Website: bh-photo
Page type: customer-info-address
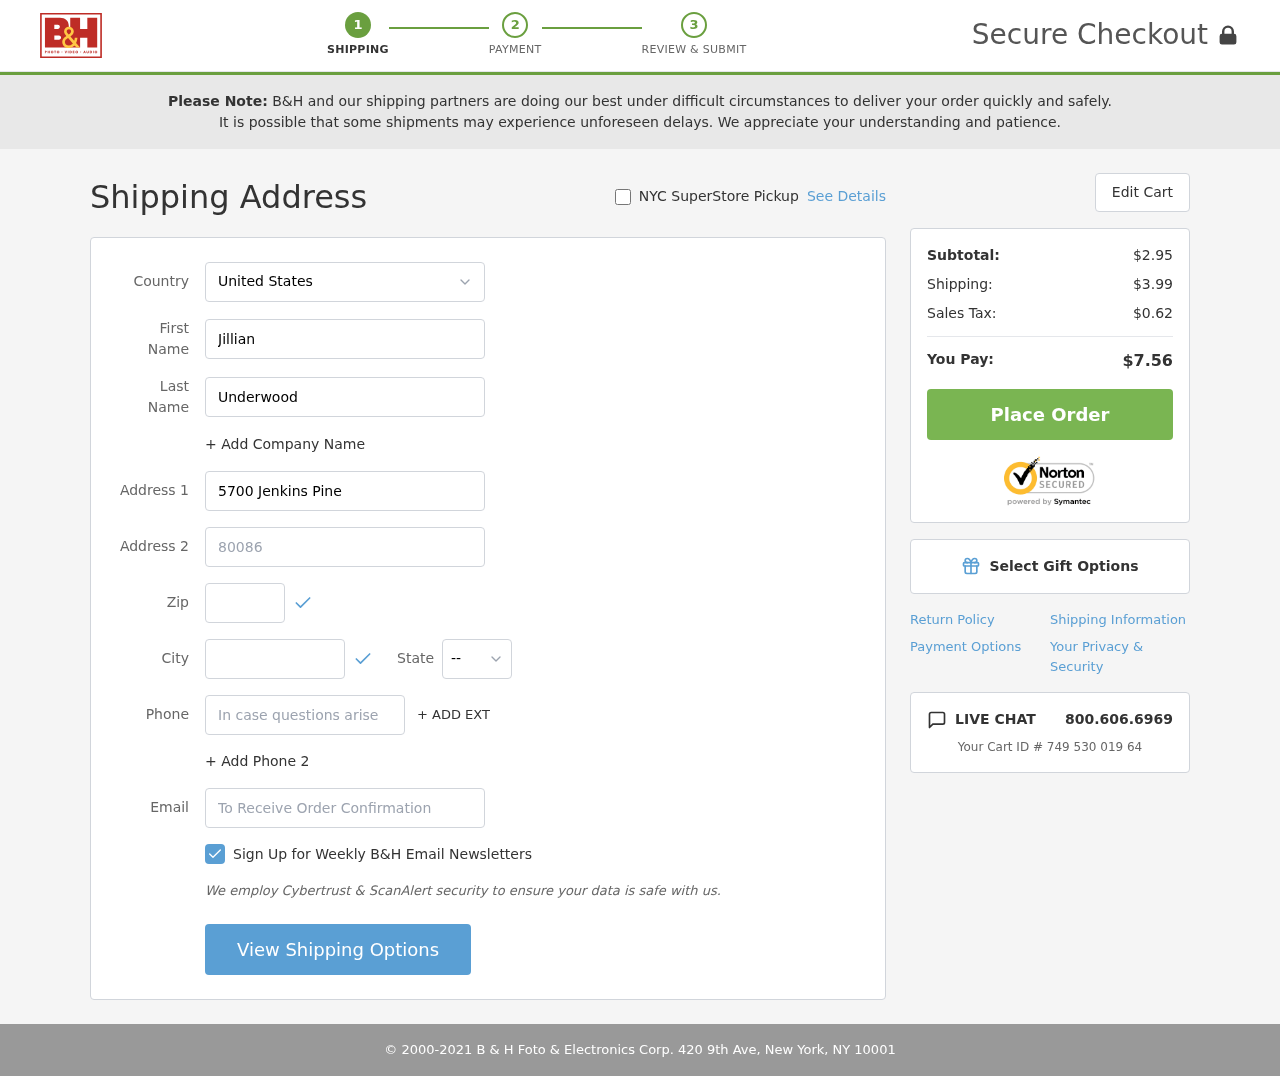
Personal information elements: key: PII_CITY
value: Justinborough
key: PII_COUNTRY
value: United States
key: PII_EMAIL
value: jillian.underwood@yahoo.com
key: PII_FIRSTNAME
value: Jillian
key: PII_LASTNAME
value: Underwood
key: PII_PHONE
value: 6228339364
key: PII_POSTCODE
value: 19640
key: PII_STATE_ABBR
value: FM
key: PII_STREET
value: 5700 Jenkins Pine
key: PII_STREET2
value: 80086 Jenkins Path Apt. 539
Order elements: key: ORDER_SUBTOTAL
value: $2.95
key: ORDER_SHIPPING_COST
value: $3.99
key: ORDER_TAX
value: $0.62
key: ORDER_TOTAL
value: $7.56
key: ORDER_ID
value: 749 530 019 64